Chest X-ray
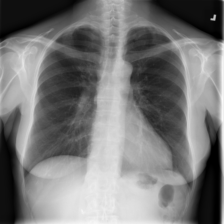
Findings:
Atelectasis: negative
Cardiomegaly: negative
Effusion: negative
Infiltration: negative
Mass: negative
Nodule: negative
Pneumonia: negative
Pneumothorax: negative
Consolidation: negative
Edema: negative
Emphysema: negative
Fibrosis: negative
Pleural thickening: negative
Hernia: negative